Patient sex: M
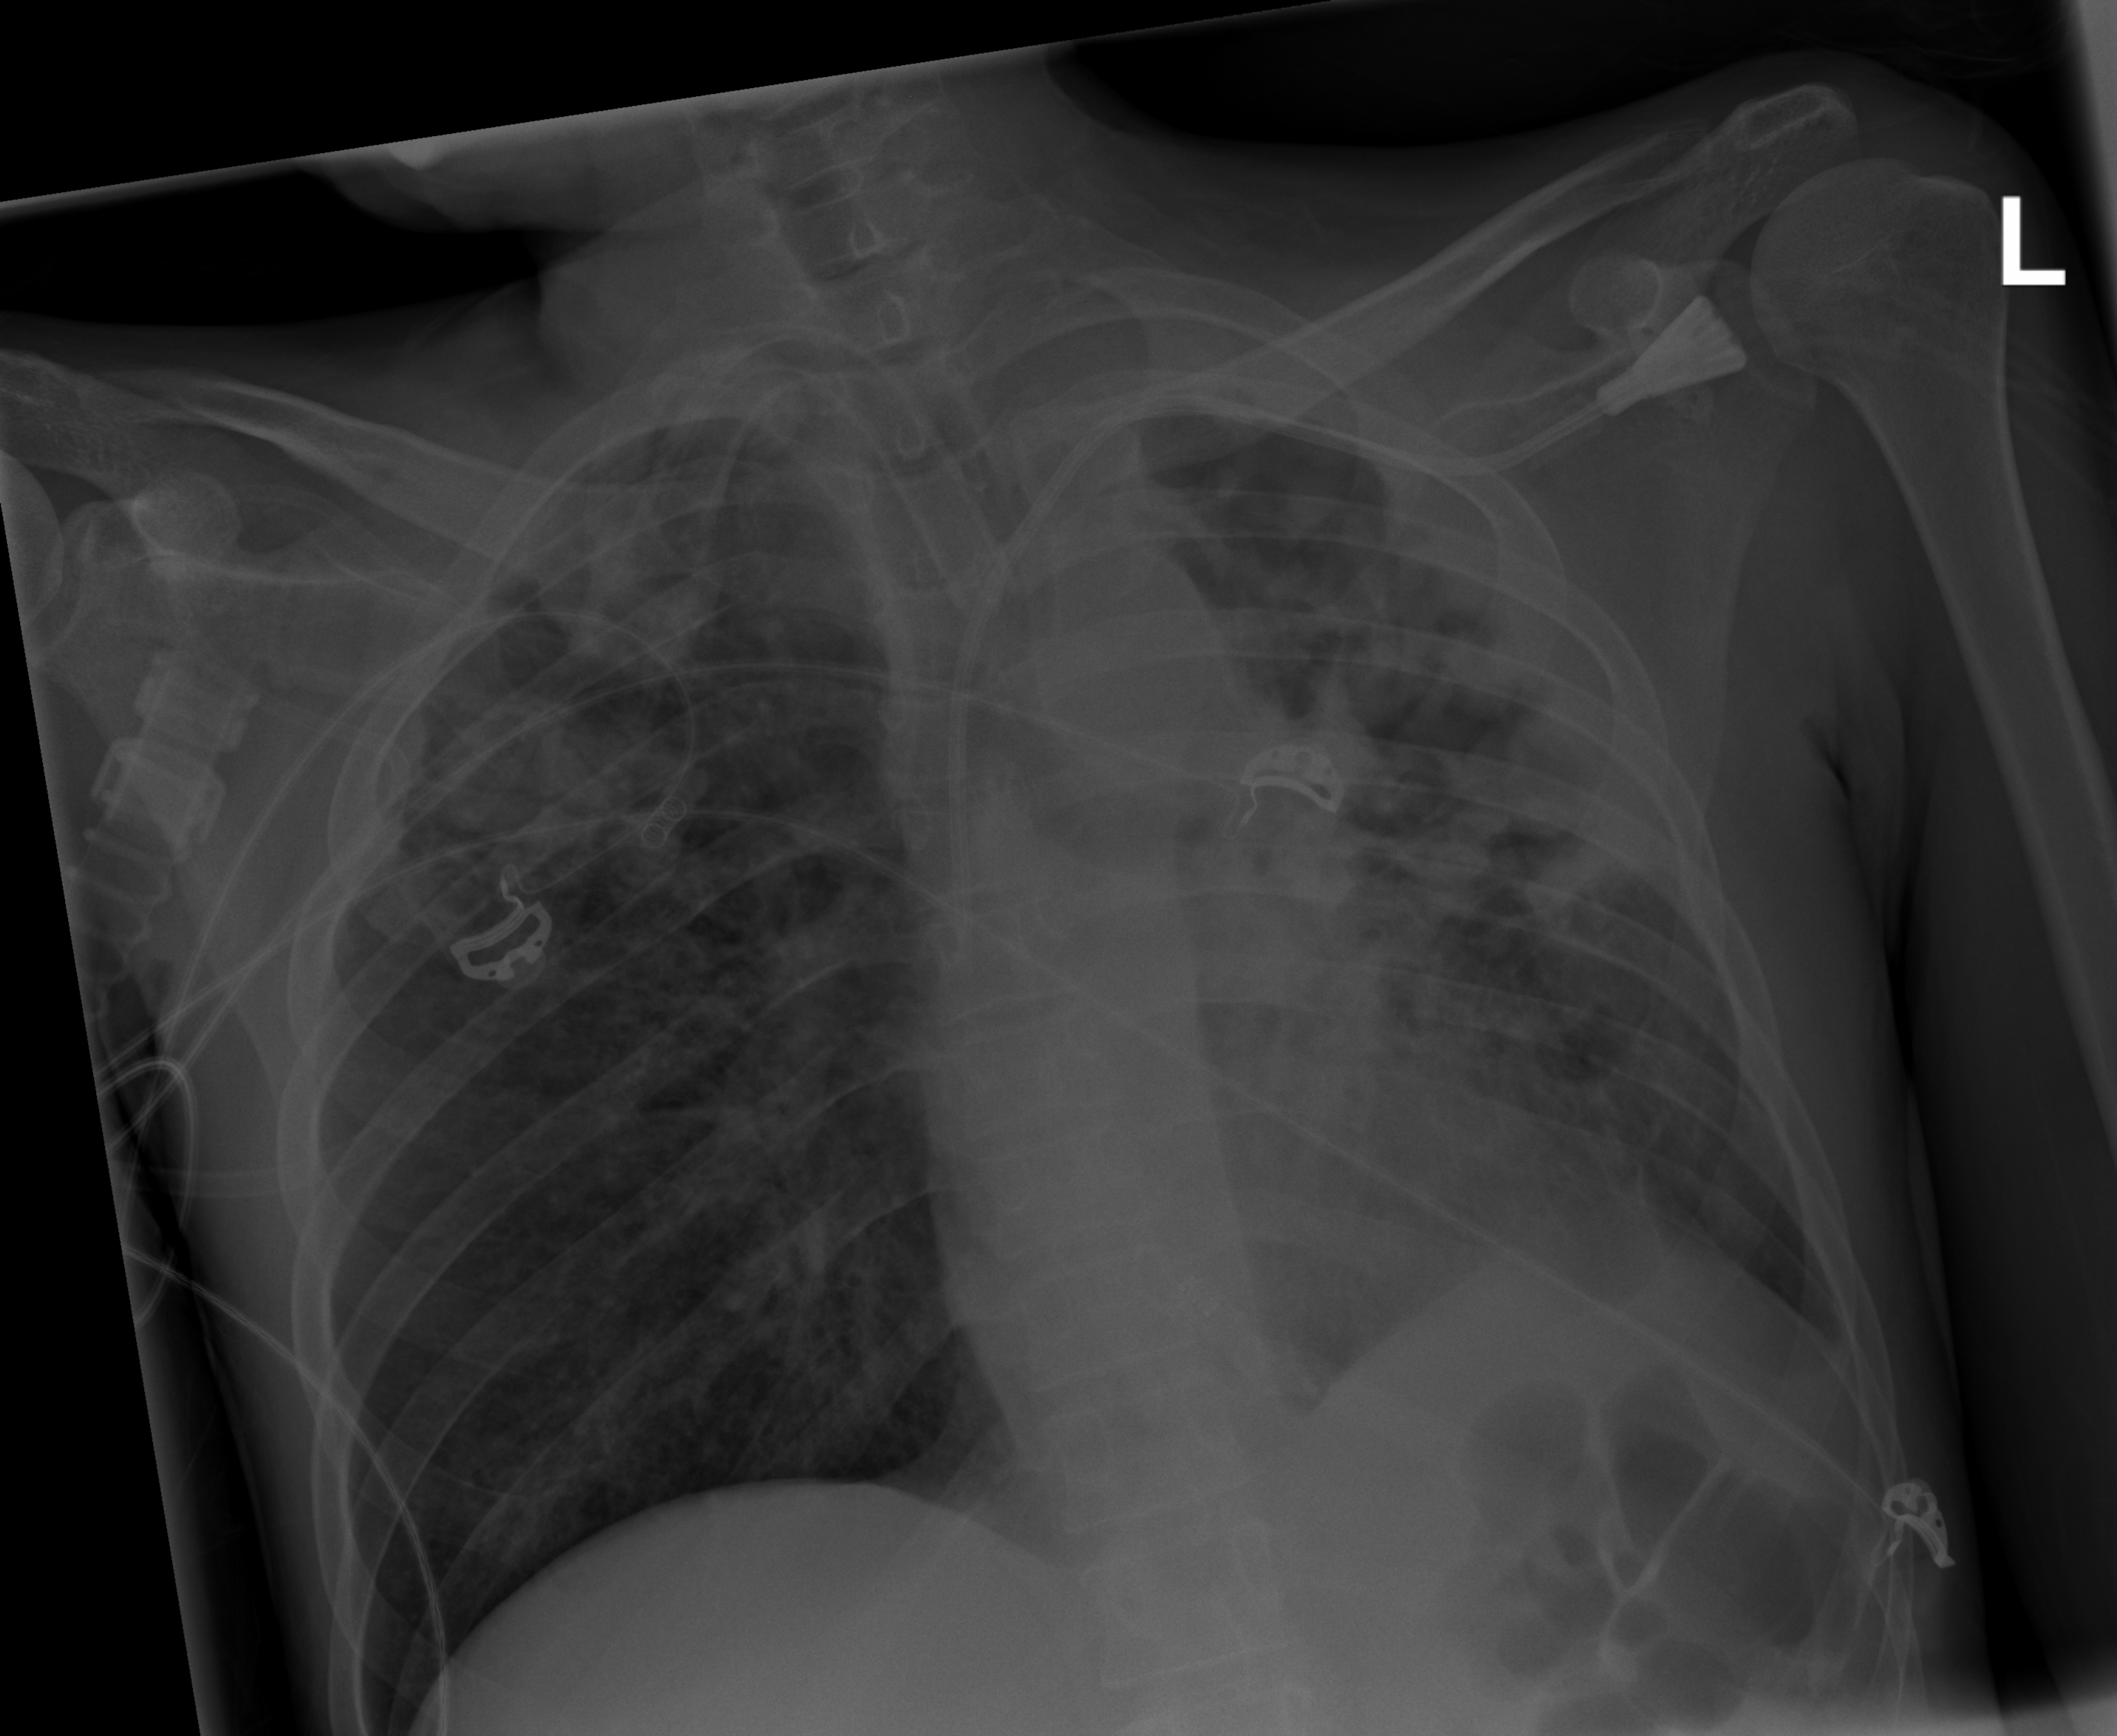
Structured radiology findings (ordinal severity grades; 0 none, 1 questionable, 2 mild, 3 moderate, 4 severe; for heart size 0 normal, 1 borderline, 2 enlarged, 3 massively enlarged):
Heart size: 0
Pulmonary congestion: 0
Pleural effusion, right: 0
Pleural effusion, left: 2
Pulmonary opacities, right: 3
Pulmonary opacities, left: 3
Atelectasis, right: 2
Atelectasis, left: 3